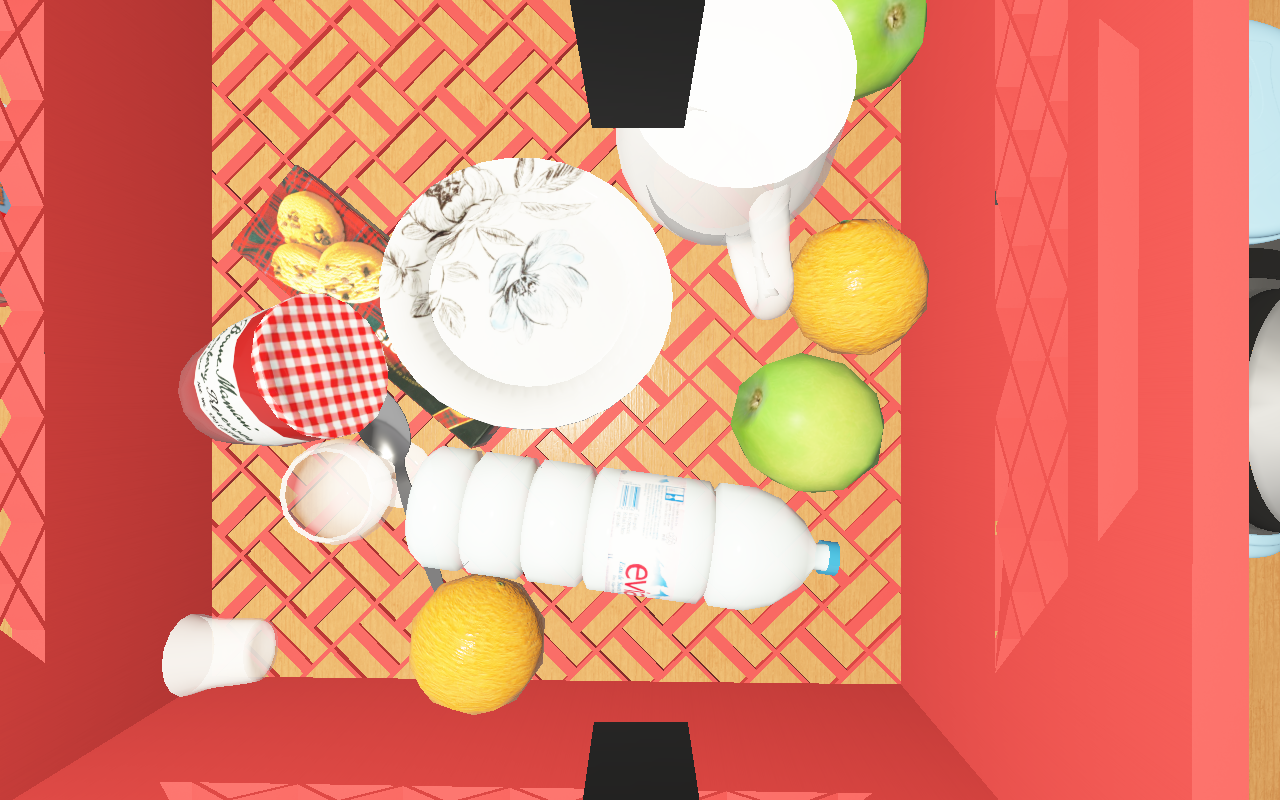
Objects in the scene:
carafe
water bottle
apple
apple
orange
orange
glass
wineglass
jam jar
biscuit box